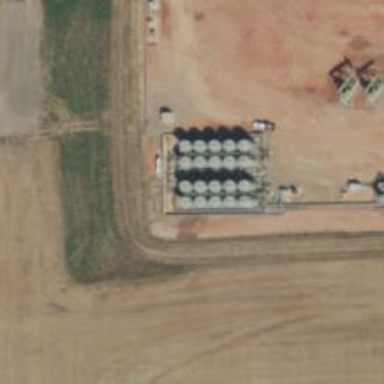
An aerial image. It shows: Storage tank with man-made structure.